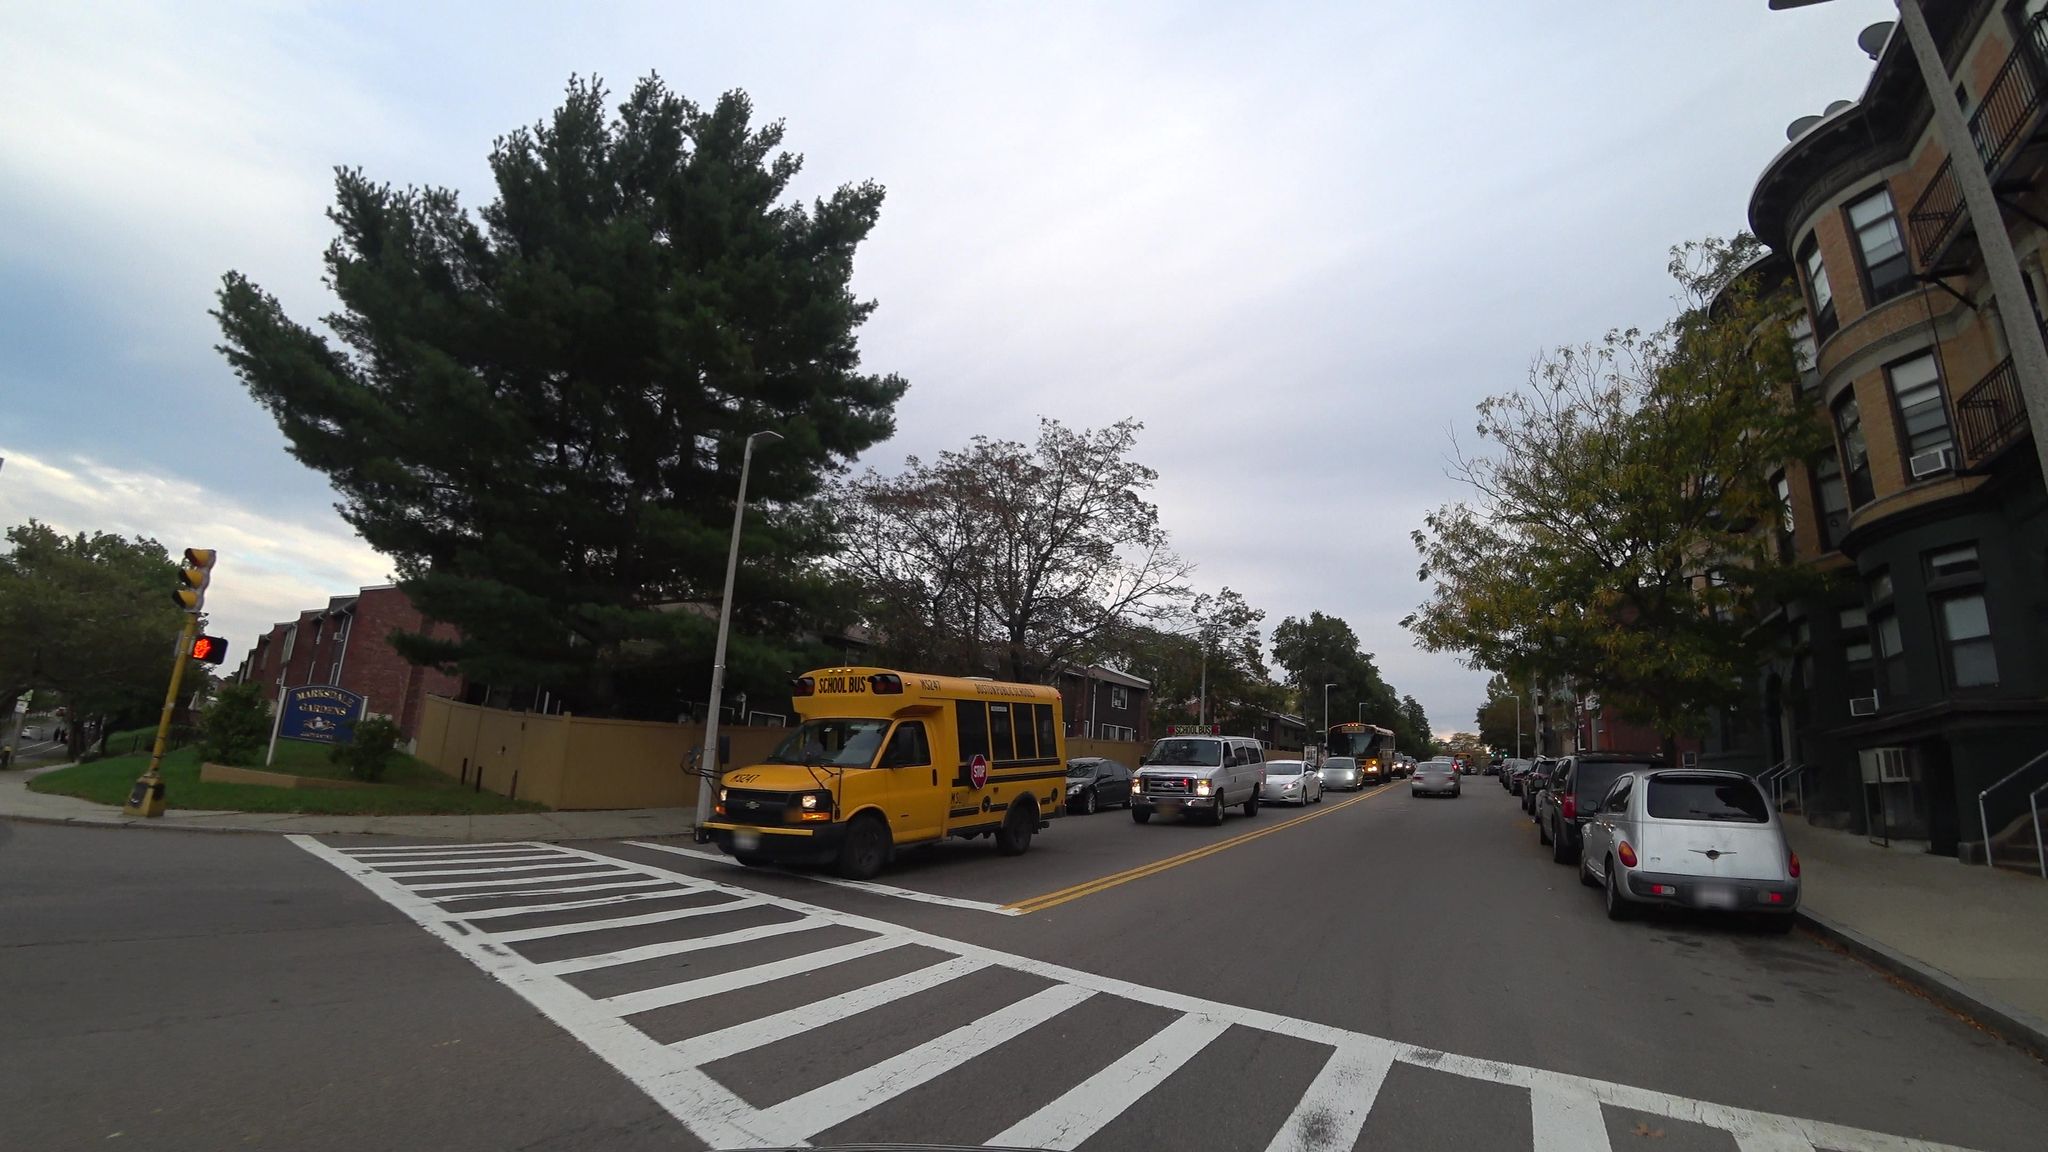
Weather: cloudy
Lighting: day
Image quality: good
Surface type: driving surface
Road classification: tertiary
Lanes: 2
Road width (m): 18.3
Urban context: urban centre
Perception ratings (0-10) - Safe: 4.92, Lively: 8.74, Beautiful: 8.71, Boring: 5.97, Depressing: 1.98, Wealthy: 5.04